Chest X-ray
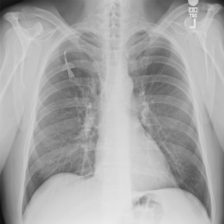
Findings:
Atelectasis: negative
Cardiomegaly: negative
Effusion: negative
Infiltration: negative
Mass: negative
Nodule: negative
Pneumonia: negative
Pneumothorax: negative
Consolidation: negative
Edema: negative
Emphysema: negative
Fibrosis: negative
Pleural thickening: negative
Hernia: negative